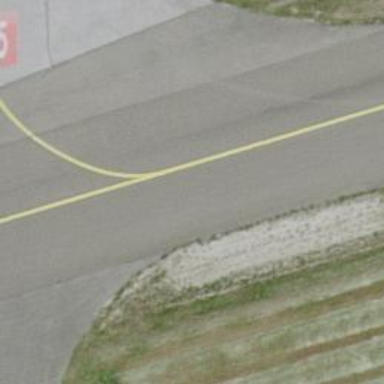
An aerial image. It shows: View of taxiway at the airport.